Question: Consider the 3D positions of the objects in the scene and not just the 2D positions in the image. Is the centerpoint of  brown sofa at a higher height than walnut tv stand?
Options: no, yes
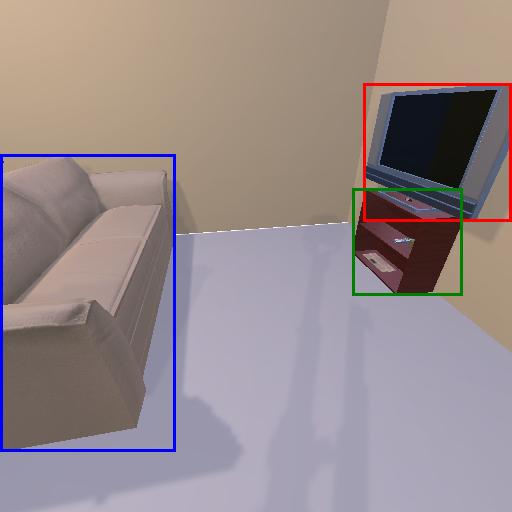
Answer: no